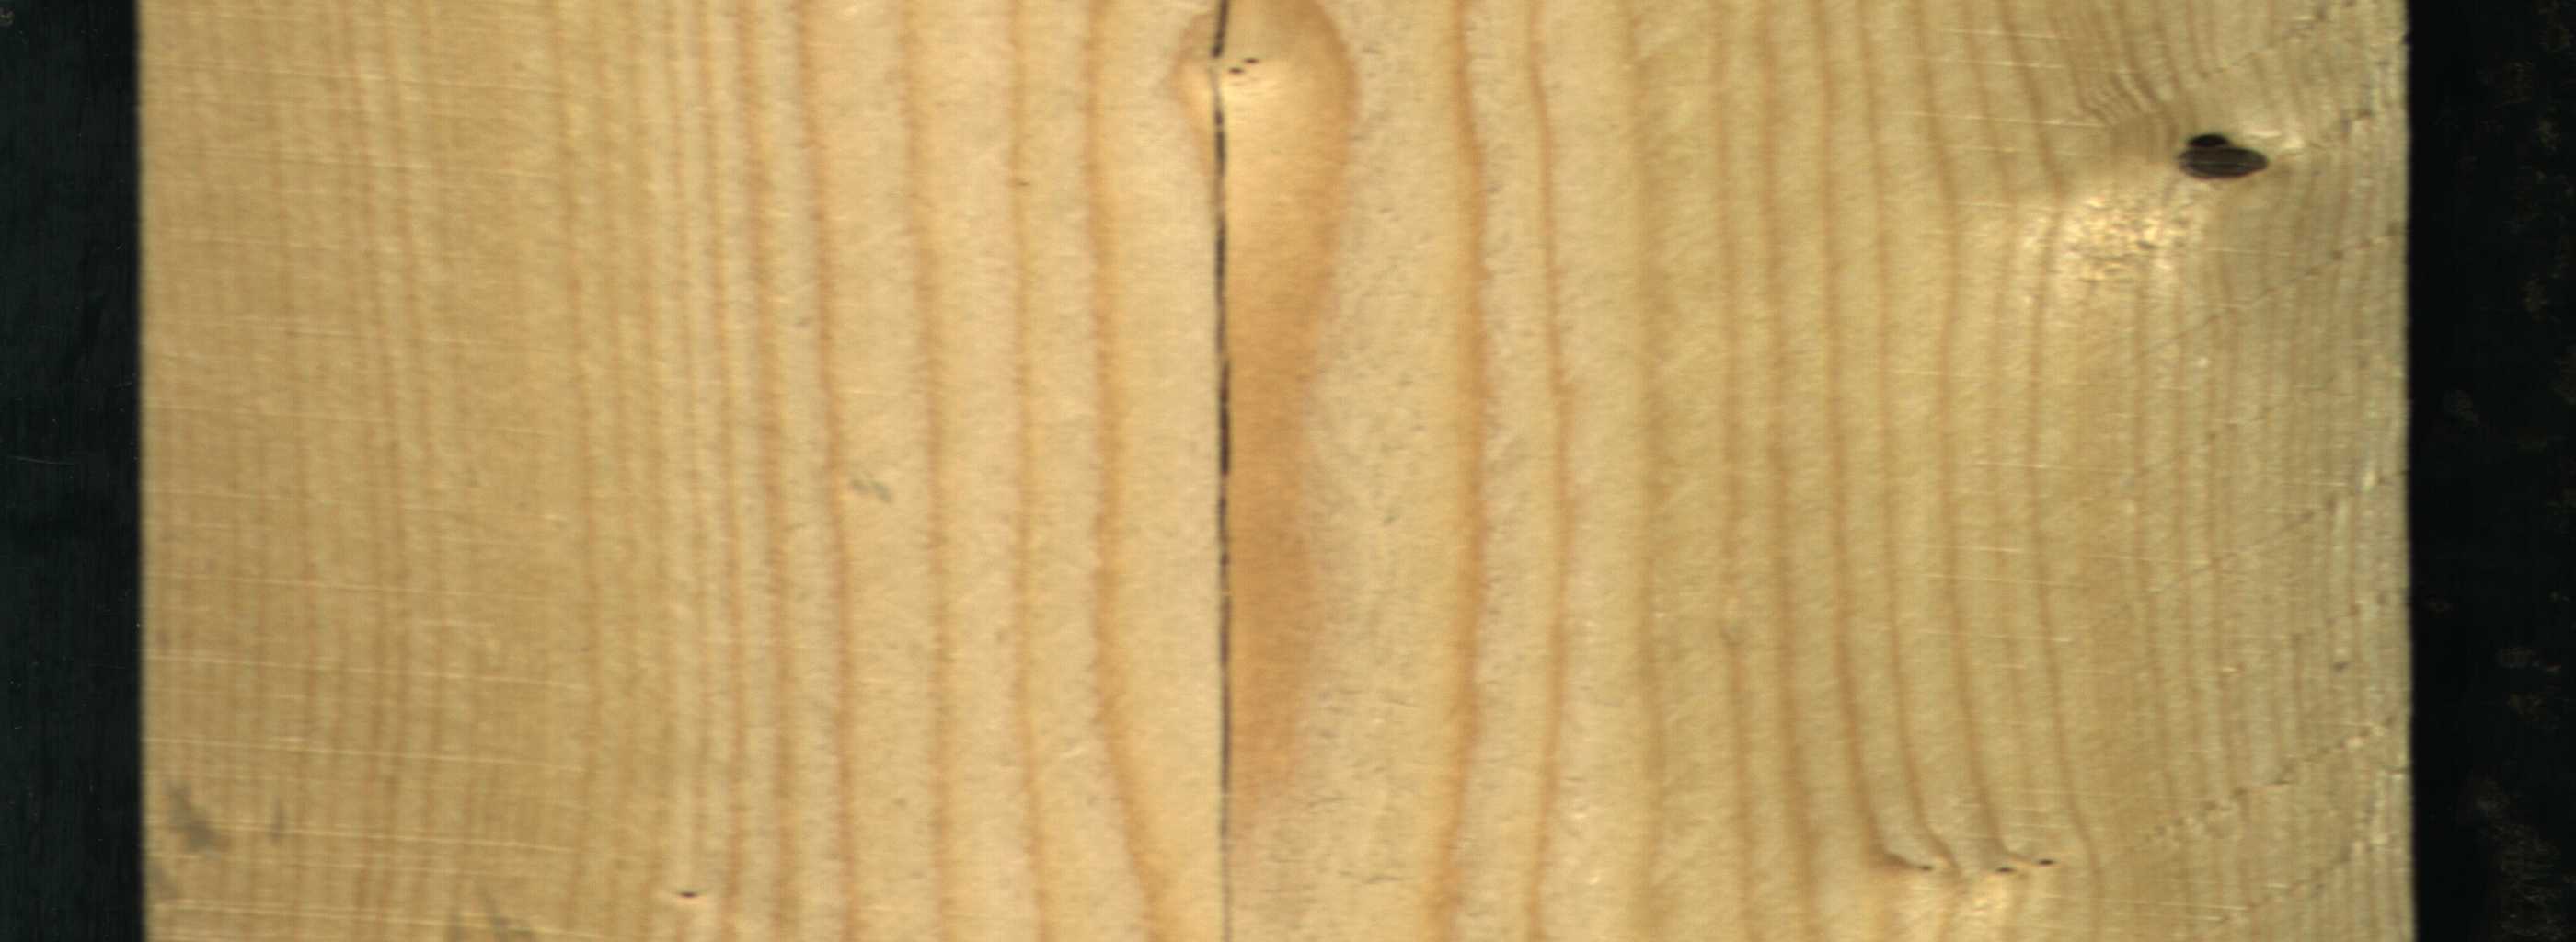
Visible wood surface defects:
Crack
Dead_Knot